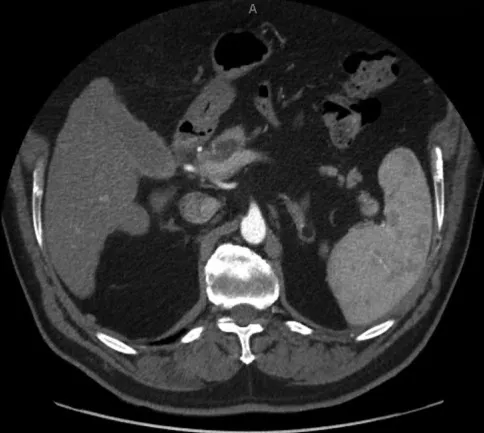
(A, B) 1.8 cm water attenuation rounded lesion in neck of pancreas anterior to splenic-portal confluence. Along right lateral aspect of this lesion in adjacent cuts is a subtle hypoattenuation involving the pancreatic parenchyma.
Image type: radiology (ct)